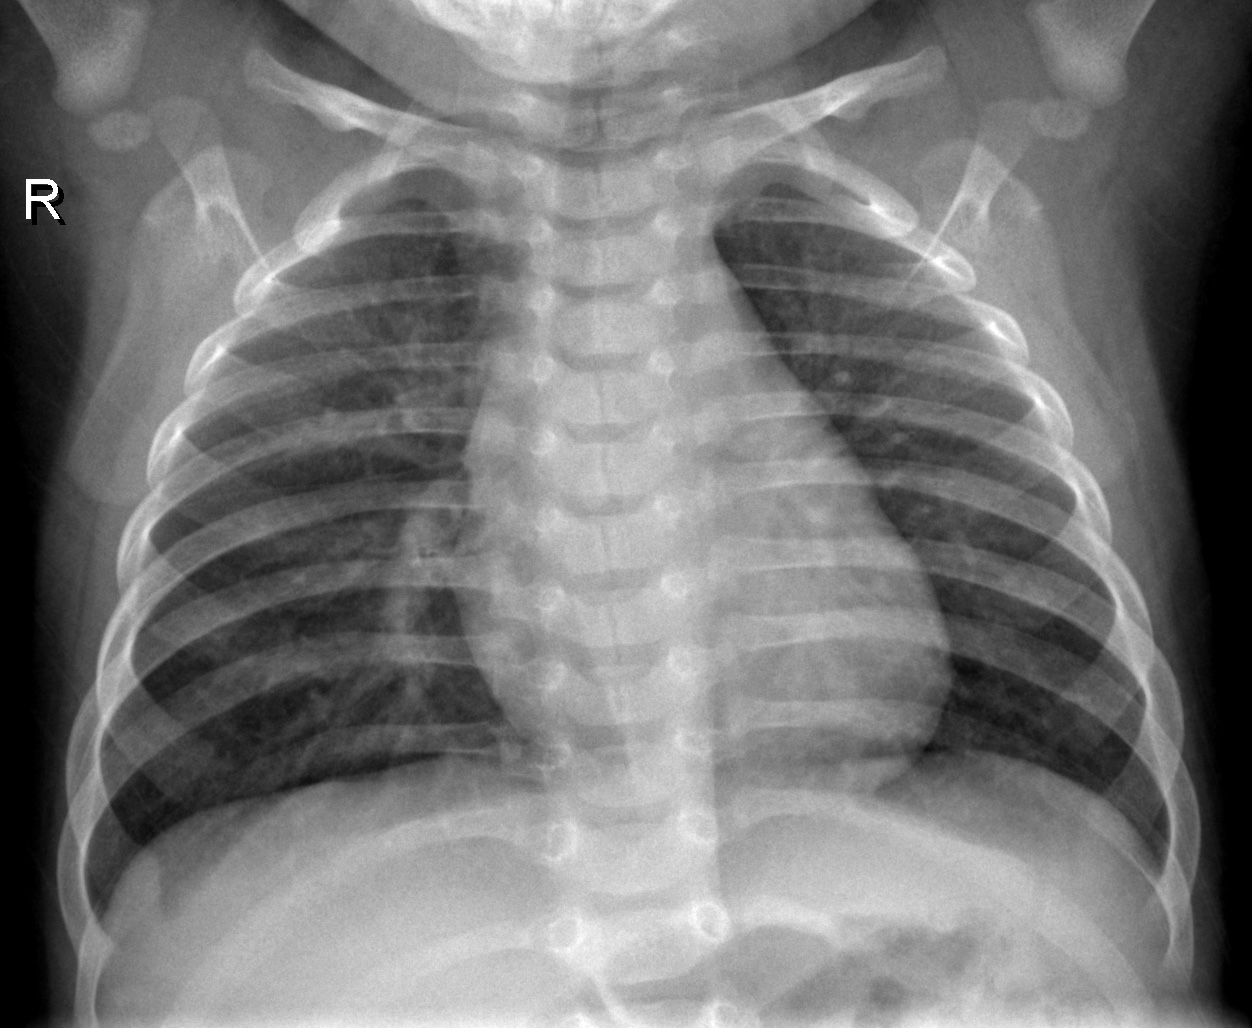
Diagnosis: NORMAL